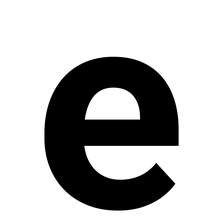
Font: Roboto_Bold